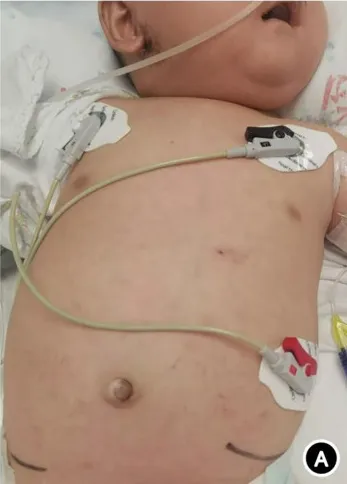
Photograph of a 4-month-old patient with SCID complicated by systemic disseminated BCG disease caused by a novel IL2RG gene mutation. (A) Scattered subcutaneous nodules on the trunk, with ulceration and scabbing visible below the ear and in the upper left abdomen.
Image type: medical_photograph (skin_photograph)